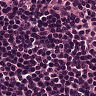
Metastatic tissue present: no